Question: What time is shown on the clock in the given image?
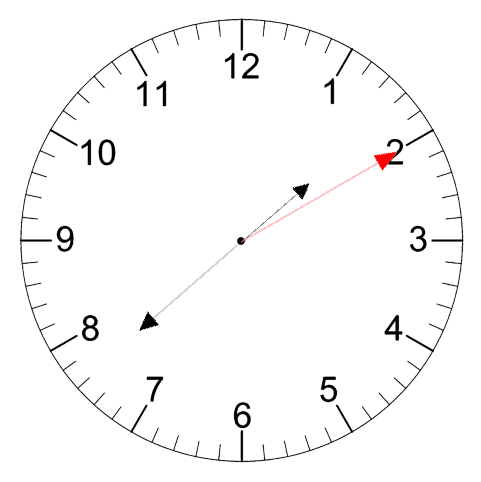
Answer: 01:38:10